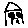
Label: house